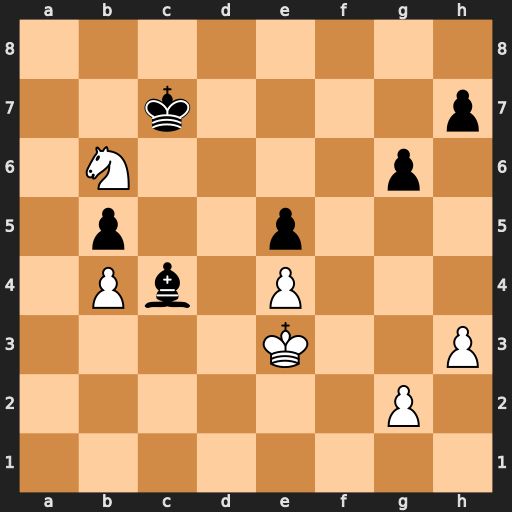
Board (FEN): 8/2k4p/1N4p1/1p2p3/1Pb1P3/4K2P/6P1/8
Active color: w
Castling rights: -
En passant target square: -
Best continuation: Nxc4 bxc4 Kd2 Kb6 Kc3